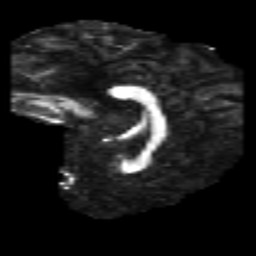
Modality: FA
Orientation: sagittal
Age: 36
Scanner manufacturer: philips
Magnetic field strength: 3 T
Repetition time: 8.438 s
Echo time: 0.1273 s